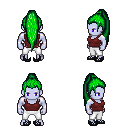
a pixel art fantasy rpg character, male body template, dark elf, purple skin, maroon pirate shirt, white pants, green extra-long topknot hairstyle, ghillies, four views (front, back, left, right), 2x2 character sprite sheet, small pixel art, hard edges, no anti-aliasing